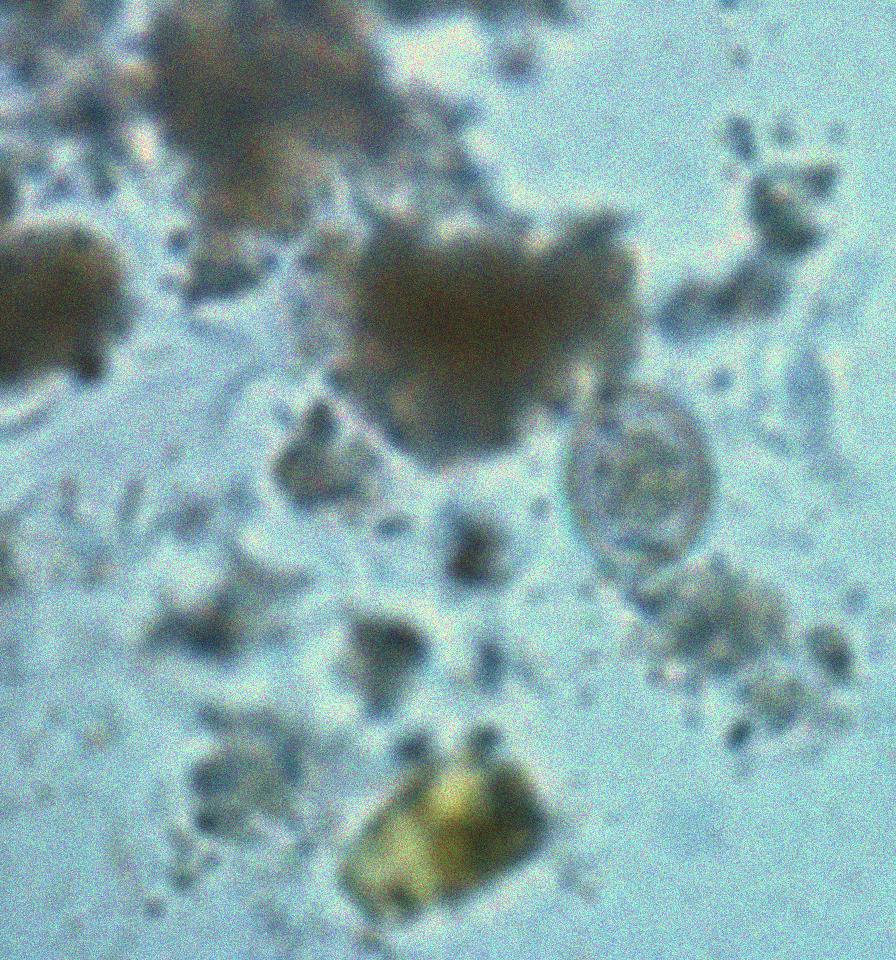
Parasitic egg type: Hymenolepis nana